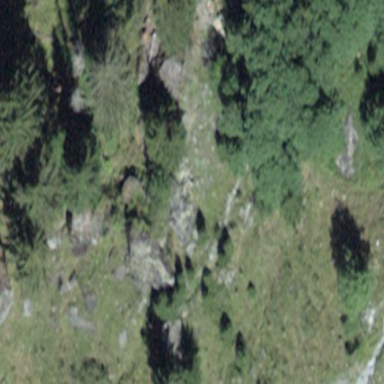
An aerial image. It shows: Landscape of bare rock.